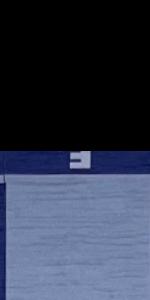
Label: Empty